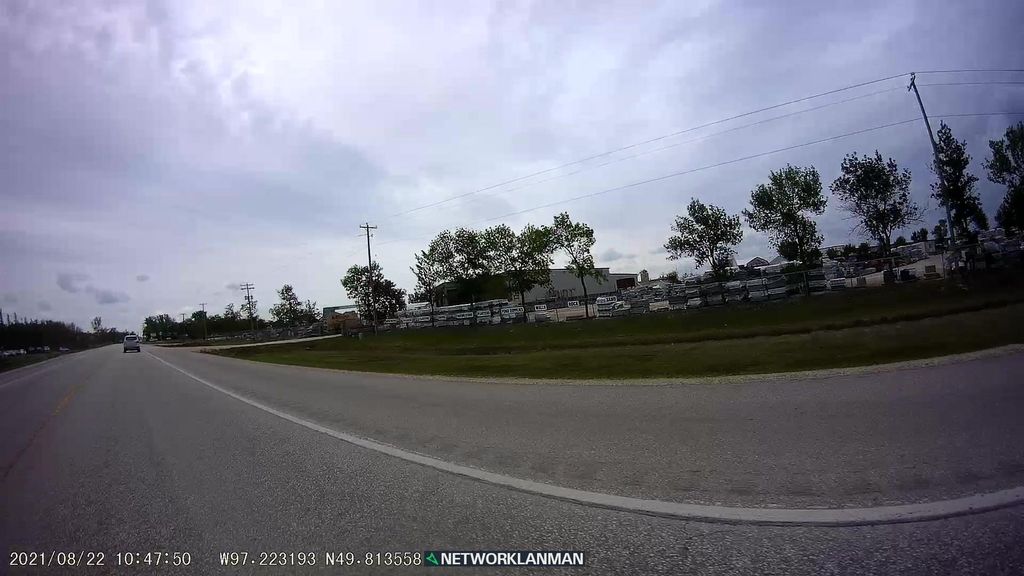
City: winnipeg